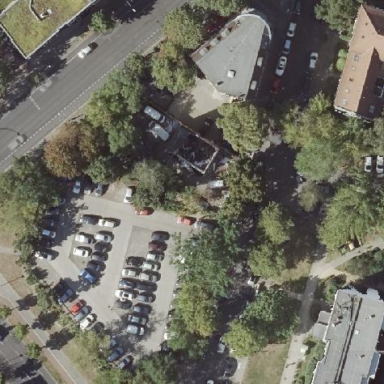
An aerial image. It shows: Parking area with surface.